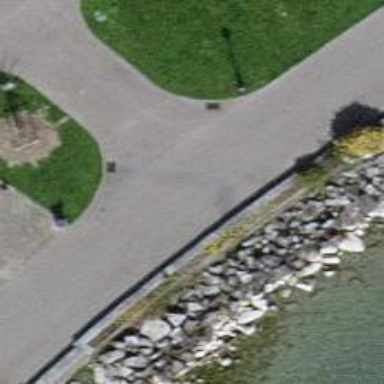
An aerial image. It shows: Pedestrian road with asphalt surface.